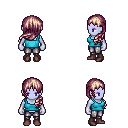
a pixel art fantasy rpg character, female body template, dark elf, purple skin, teal pirate shirt, metal pants, white blonde left-swept hairstyle, maroon shoes, four views (front, back, left, right), 2x2 character sprite sheet, small pixel art, hard edges, no anti-aliasing